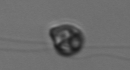
Label: flagellate_morphotype1